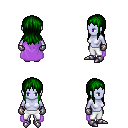
a pixel art fantasy rpg character, female body template, dark elf, purple skin, lavender cape, white pants, green unkempt hairstyle, metal gloves, metal boots, four views (front, back, left, right), 2x2 character sprite sheet, small pixel art, hard edges, no anti-aliasing